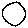
Label: circle